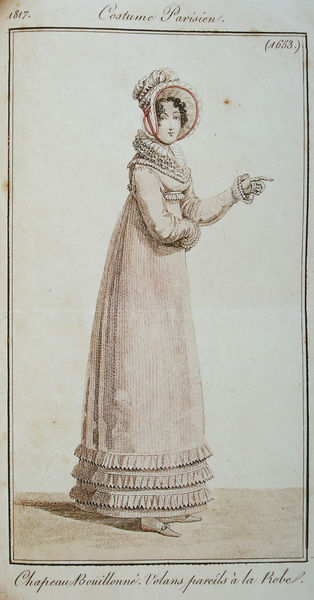
Titel: Journal des Dames et des Modes
Standort: viele Standorte
Institution: Seriendruck
Schlagwörter: dunkel, feder, hand, schatten, weiß, aquarell, mädchen, ocker, braun, brust, finger, frankreich, frau, geste, grau, haar, handschuh, handschuhe, hell, hut, kleid, licht, mund, nase, paris, pastell, profil, schwarz, zeichnung, dame, gürtel, rot, beige, haube, mode, arm, arme, augen, blass, falten, federn, gesicht, kleidung, kragen, lang, rahmen, spitze, stehen, ärmel, hände, portrait, porträt, flach, boden, haare, kostüm, mantel, pose, stehend, saum, spitzen, borte, locke, locken, rosa, früchte, schärpe, schrift, papier, modell, rahmung, kostum, schuhe, grafik, schriftzug, rand, sepia, französisch, zeigefinger, schmal, robe, bauch, rüsche, rüschen, model, zeigen, chapeau, krempe, laviert, druck, lithographie, stich, illustration, text, beschriftung, überschrift, koloriert, gestik, gesciht, biedermeier, karte, gestus, weß, postkarte, empire, kupferstich, schnallen, pastel, katalog, zeigegestus, zecihnung, fashion, kussmund, zeigt, costume, costume parisien, pariser mode, richtingsweisend, taillierte brust, volans, modejournal, bouilllonne, 1817, 1653, schguhe